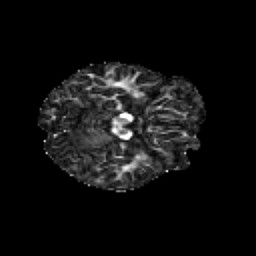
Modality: FA
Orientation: axial
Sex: male
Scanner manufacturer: siemens
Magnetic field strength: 3 T
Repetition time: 5 s
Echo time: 0.0694 s